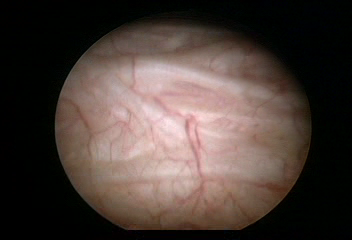
Modality: WLC
Class: Normal mucosa
Bladder cancer association: No